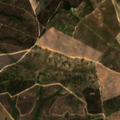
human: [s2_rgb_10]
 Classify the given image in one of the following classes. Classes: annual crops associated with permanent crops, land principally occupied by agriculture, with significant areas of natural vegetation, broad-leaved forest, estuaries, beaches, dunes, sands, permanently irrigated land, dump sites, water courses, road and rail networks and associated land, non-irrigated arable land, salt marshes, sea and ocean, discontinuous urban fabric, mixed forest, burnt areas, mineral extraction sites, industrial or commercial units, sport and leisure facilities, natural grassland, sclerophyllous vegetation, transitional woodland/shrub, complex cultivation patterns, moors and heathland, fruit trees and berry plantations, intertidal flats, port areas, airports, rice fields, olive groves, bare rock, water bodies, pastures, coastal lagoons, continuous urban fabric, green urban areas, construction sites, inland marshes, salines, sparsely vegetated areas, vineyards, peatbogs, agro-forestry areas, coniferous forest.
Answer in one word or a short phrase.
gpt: olive groves, broad-leaved forest, mixed forest, transitional woodland/shrub